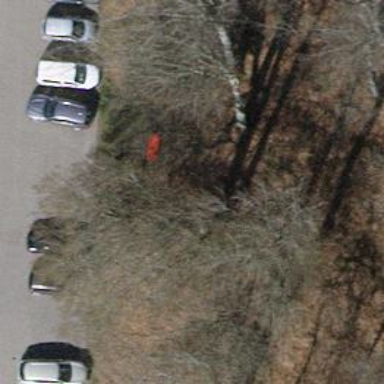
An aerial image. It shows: Red bench.